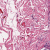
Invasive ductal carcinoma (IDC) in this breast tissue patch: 0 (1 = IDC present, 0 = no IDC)